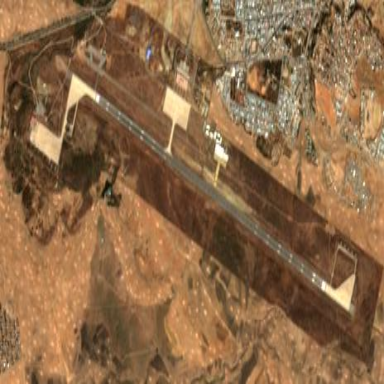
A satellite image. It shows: Fence around aerodrome.